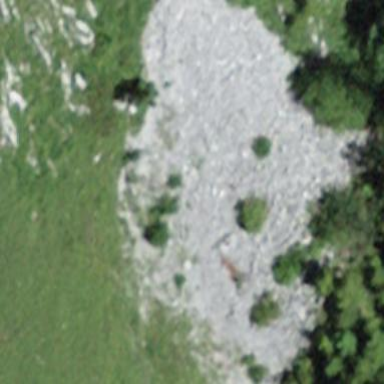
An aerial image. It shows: Natural scree.